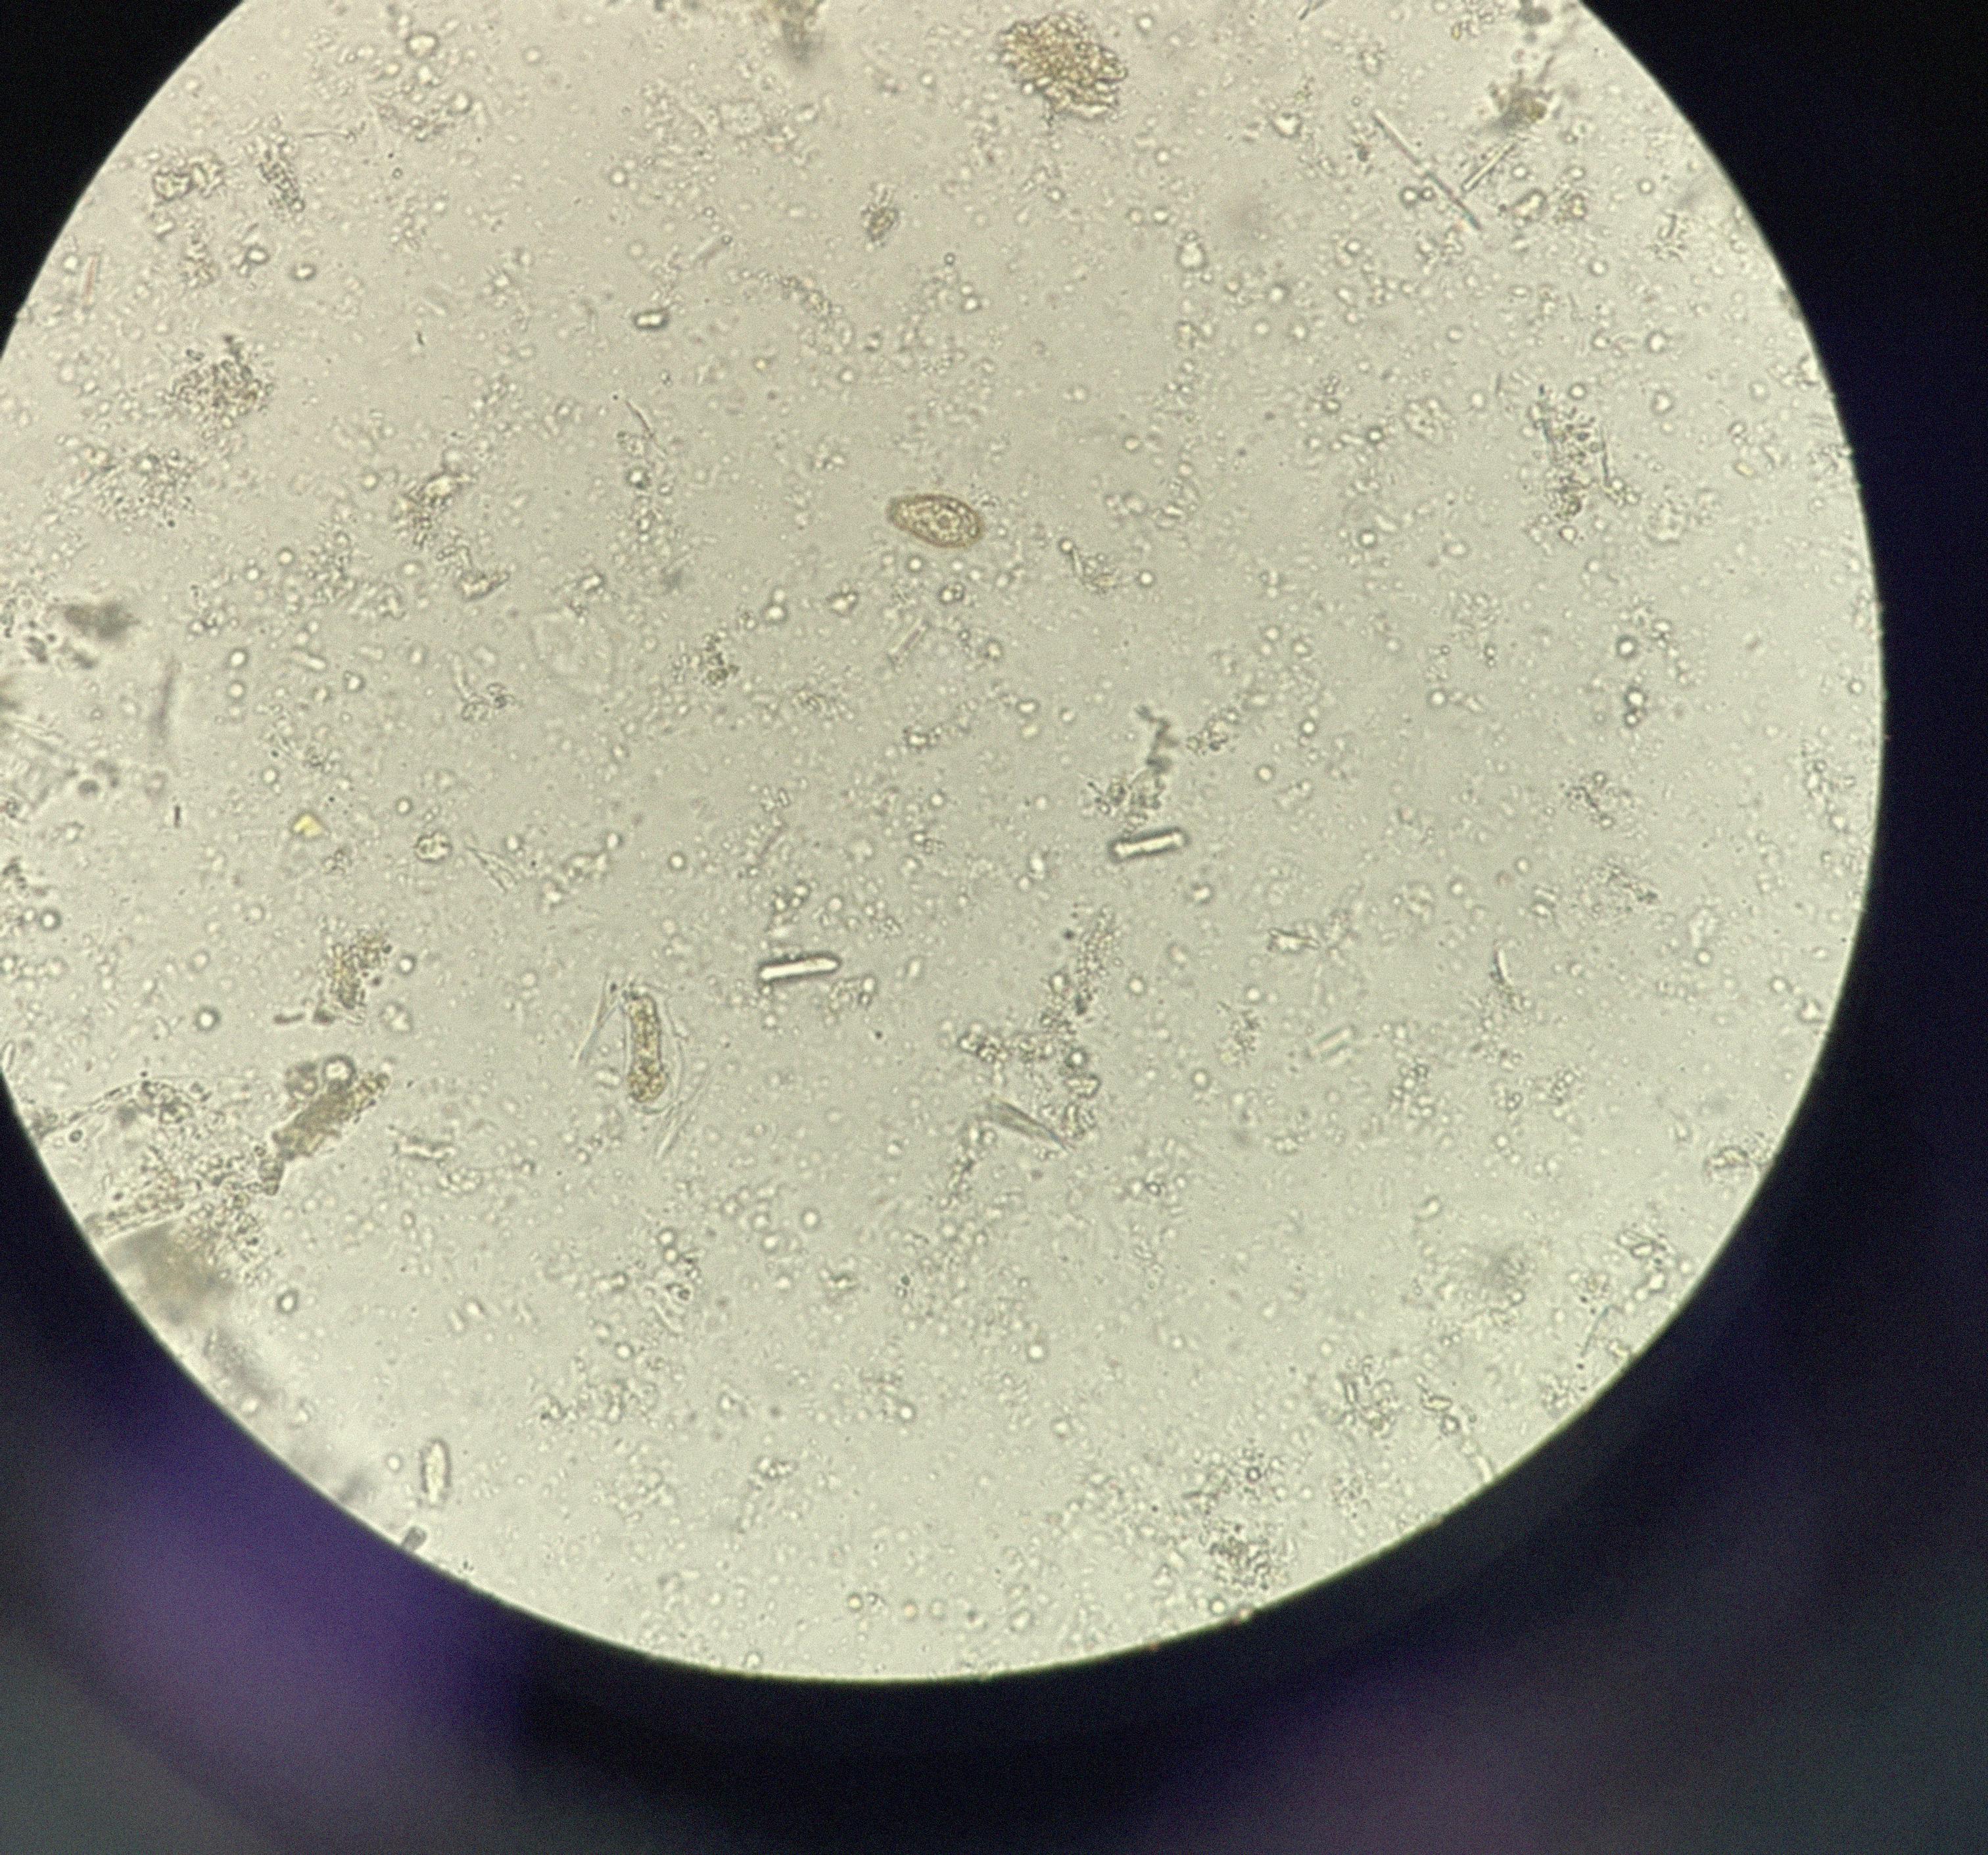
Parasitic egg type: Opisthorchis viverrine